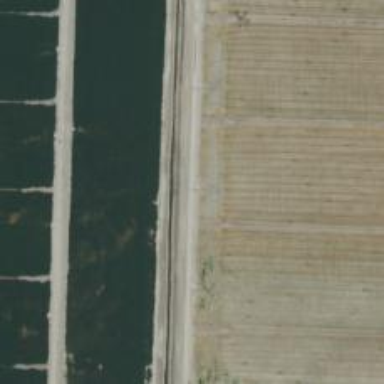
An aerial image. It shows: Sluice gate on the waterway.